Question: I have a form that have a three field group that on a click of a "Add New" buttom other three field group will be added. That part is working great.

I want to add a validation so all three fields are required in order to add a new group.
For reference here is the code working: <URL>
'''
var ContactsModel = function(contacts) {
var self = this;
self.contacts = ko.observableArray(ko.utils.arrayMap(contacts, function(contact) {
return { firstName: contact.firstName, fathersLast: contact.fathersLast, country: contact.country };
}));
self.addContact = function() {
self.contacts.push({
firstName: "",
fathersLast: "",
country: ""
});
};
self.removeContact = function(contact) {
self.contacts.remove(contact);
};
};
'''
Any clue on how to implement this validation? I was trying to use jquery validation to do that but I think that is possible with KnockoutJS.
Appreciate any advice.
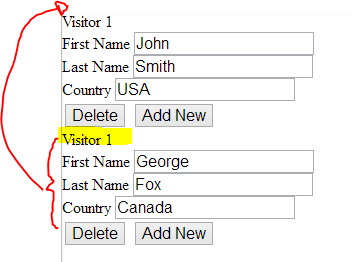
Answer: As stated already, <URL> will be the most elegant, less re-inventive solution.
After commentary <URL> utilizing validation plugin
With that aside, you have a couple options.
- If you are confident the contact object will always contain only required fields, a not very robust implementation would be iterate over the properties of the contact ensuring each has some value.- A little more robust, but still lacking the elegance of the plugin, implementation would be to maintain an array of required fields and use that array for validation. You can reference <URL> a mutation call for a dummy observable that is used in a 'computed'. This is required since a computed can't call 'valueHasMutated'. The mutation call triggers the computed to reevaluate, thus updating the UI.